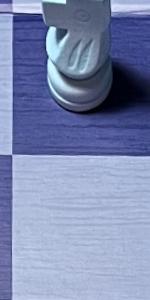
Label: Empty